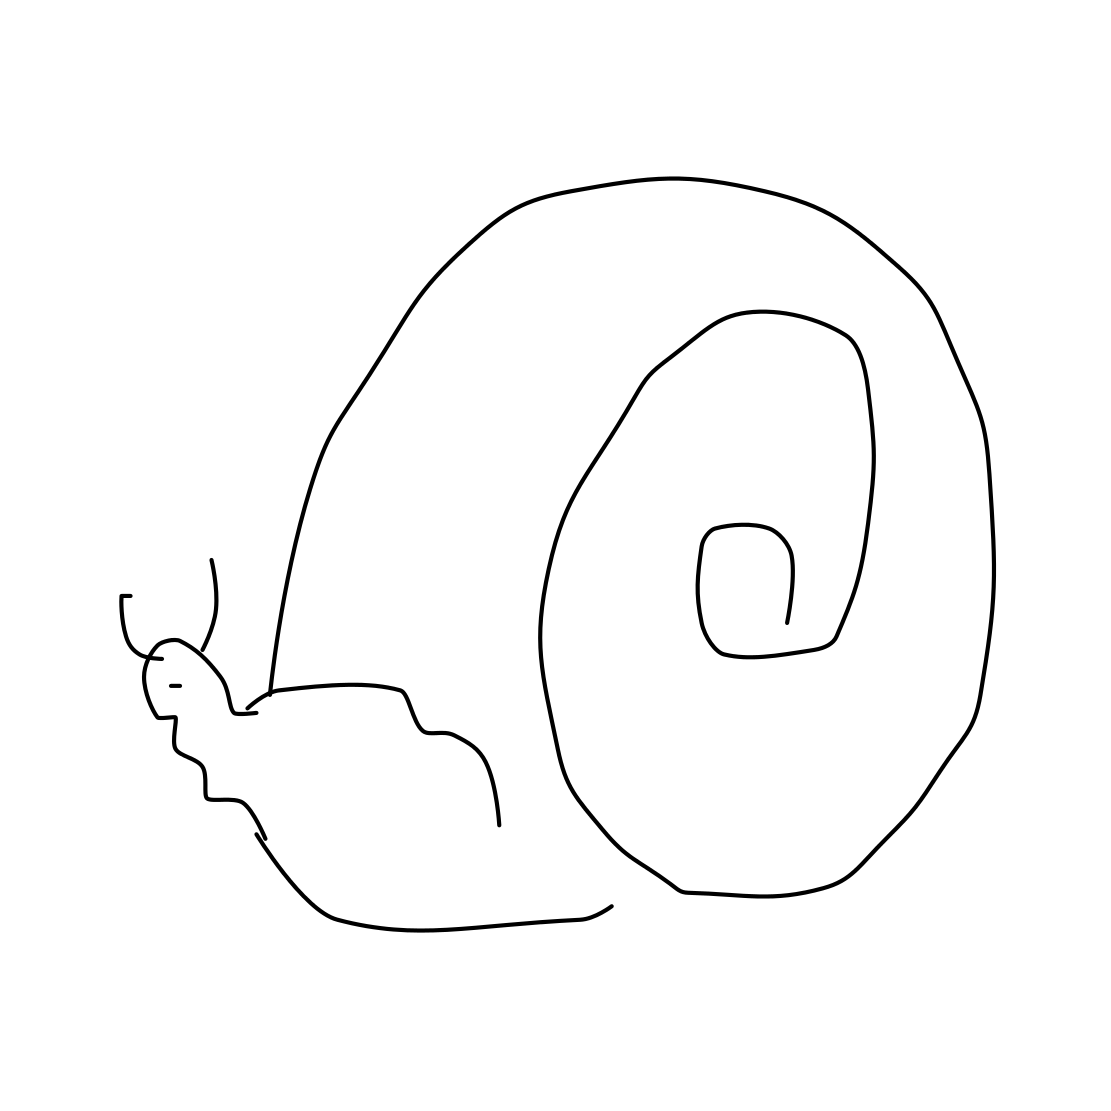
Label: snail